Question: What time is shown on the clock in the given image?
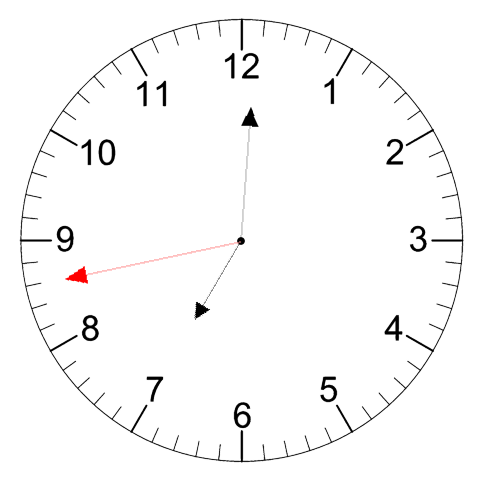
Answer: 07:00:43